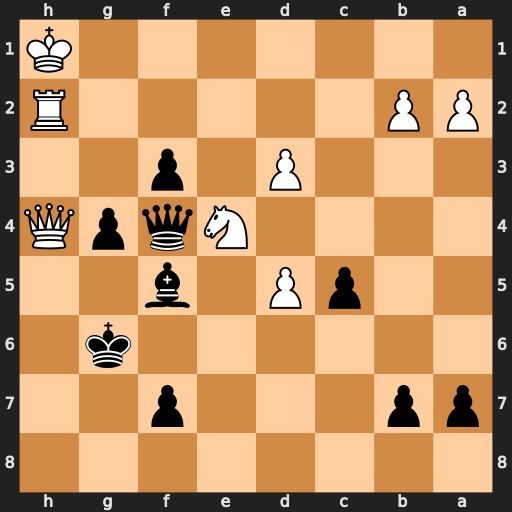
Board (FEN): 8/pp3p2/6k1/2pP1b2/4NqpQ/3P1p2/PP5R/7K
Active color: b
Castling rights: -
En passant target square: -
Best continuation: Qc1+ Qe1 Qxe1#